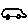
Label: car